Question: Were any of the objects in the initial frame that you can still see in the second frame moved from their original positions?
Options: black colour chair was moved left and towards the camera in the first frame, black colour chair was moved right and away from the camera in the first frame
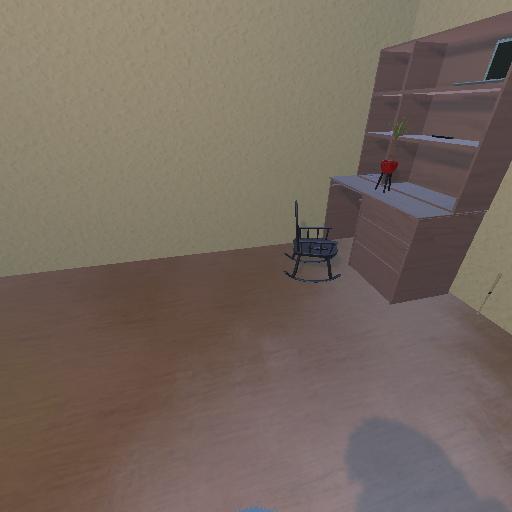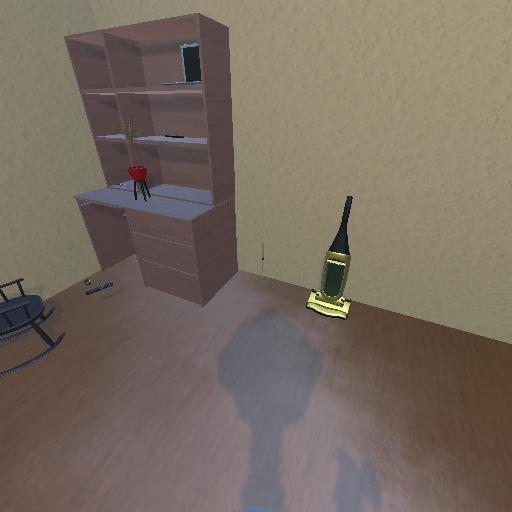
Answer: black colour chair was moved left and towards the camera in the first frame